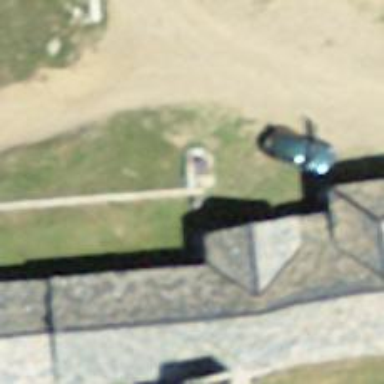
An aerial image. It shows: Retaining wall.